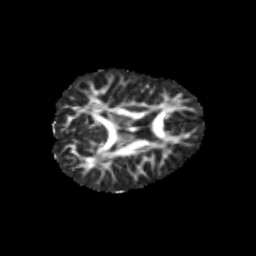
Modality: FA
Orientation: axial
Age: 6
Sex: female
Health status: healthy